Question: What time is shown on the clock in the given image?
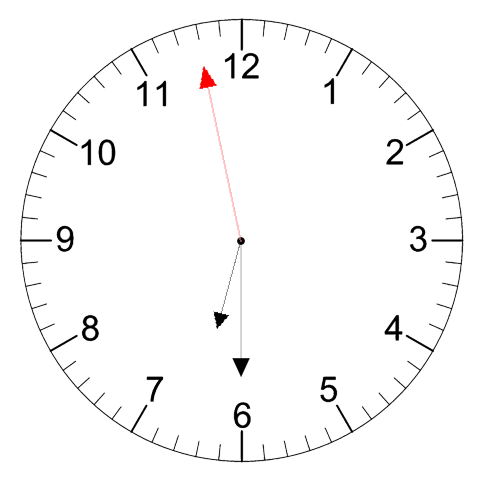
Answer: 06:29:58